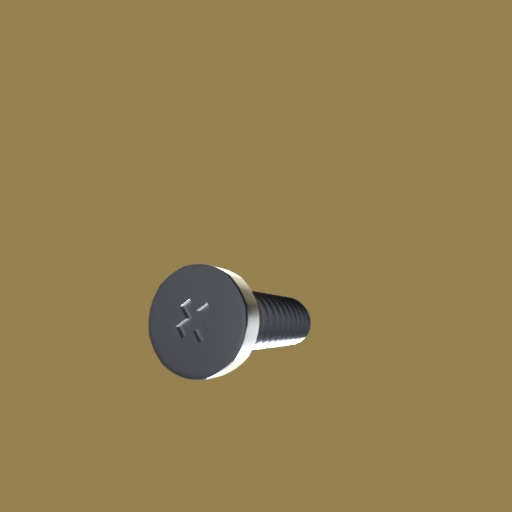
Label: screw